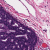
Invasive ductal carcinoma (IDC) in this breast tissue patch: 0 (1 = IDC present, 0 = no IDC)